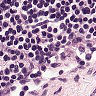
Metastatic tissue present: no